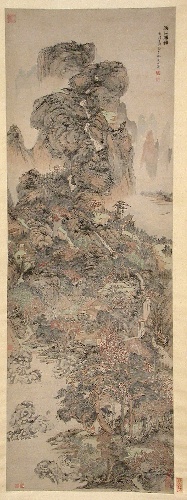
Title: 明  文伯仁  溪山仙舘 圖    軸|Dwellings of the Immortals Amid Streams and Mountains
Artist: Wen Boren
Artist bio: Chinese, 1502–1575
Date: dated 1531
Object type: Hanging scroll
Classification: Paintings
Medium: Hanging scroll; ink and color on paper
Culture: China
Period: Ming dynasty (1368–1644)
Dimensions: Image: 71 x 24 7/8 in. (180.3 x 63.2 cm)
Overall with mounting: 105 7/8 x 31 3/16 in. (268.9 x 79.2 cm)
Overall with knobs: 105 7/8 x 35 3/4 in. (268.9 x 90.8 cm)
Department: Asian Art
Credit line: Bequest of John M. Crawford Jr., 1988
Accession year: 1989
Repository: Metropolitan Museum of Art, New York, NY
Tags: Mountains|Landscapes